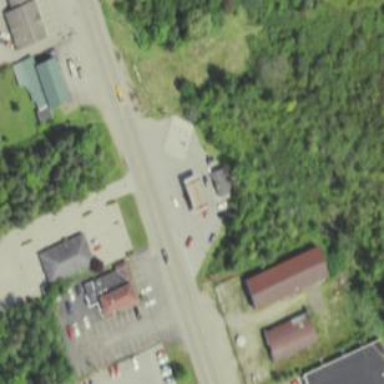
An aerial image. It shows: Fuel station.